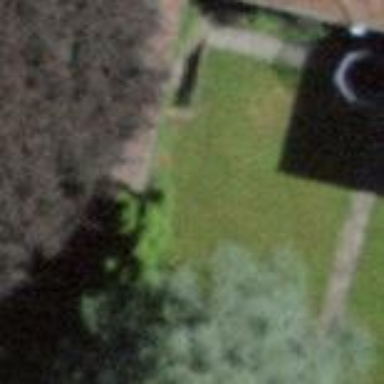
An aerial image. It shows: Garage.